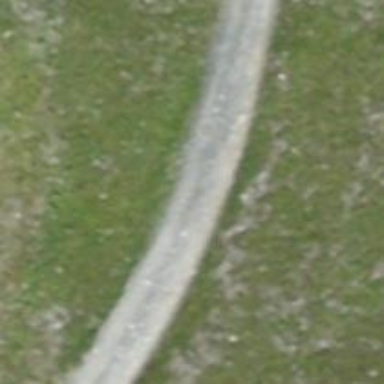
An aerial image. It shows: Intermediate downhill piste.